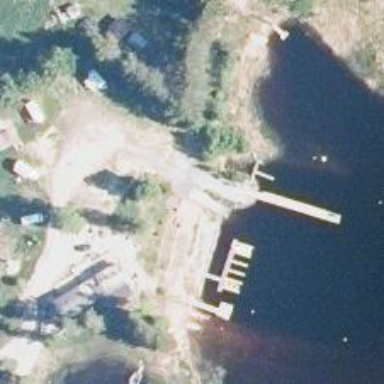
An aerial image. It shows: Slipway on service road for leisure land activities.